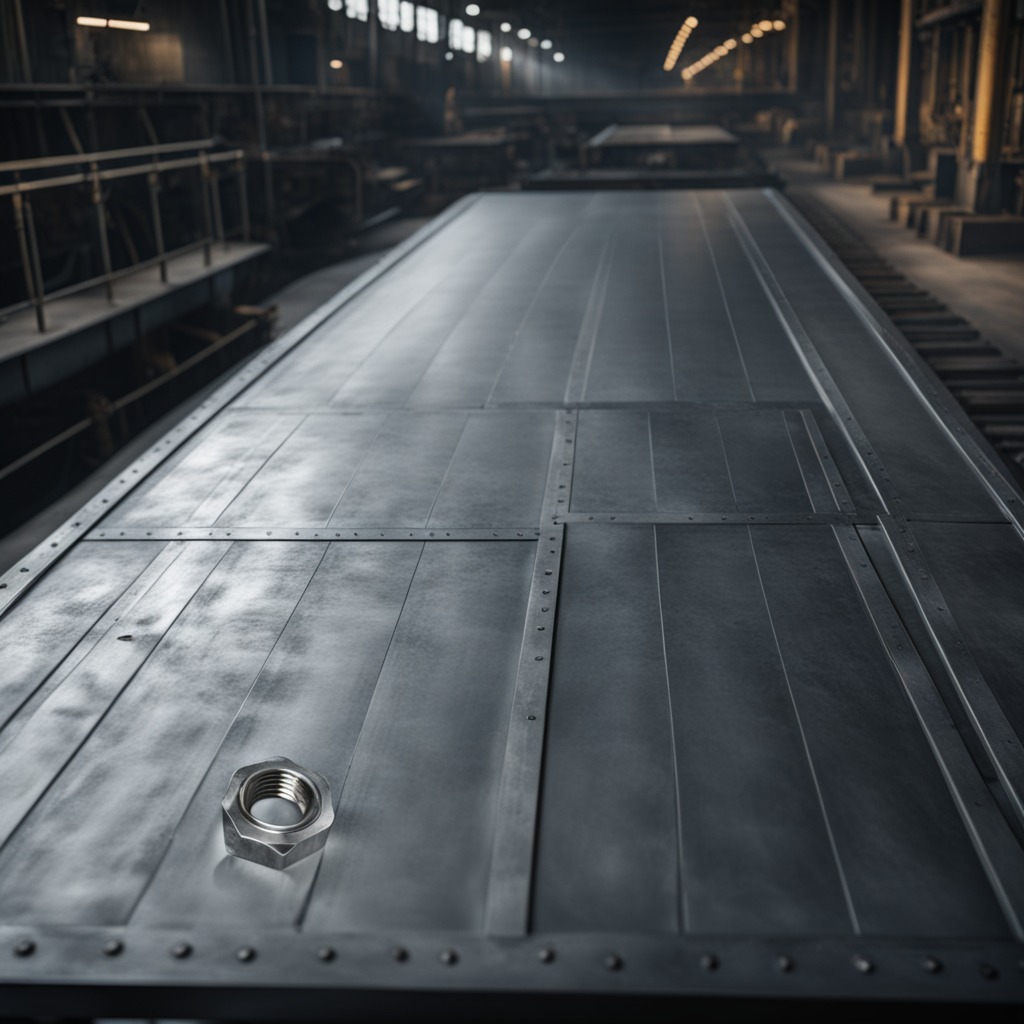
A metal nut is lying on a cold steel table in a mining workshop.